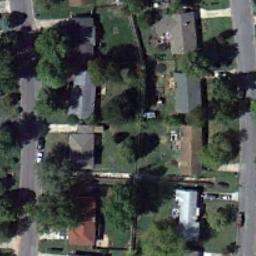
Label: residential